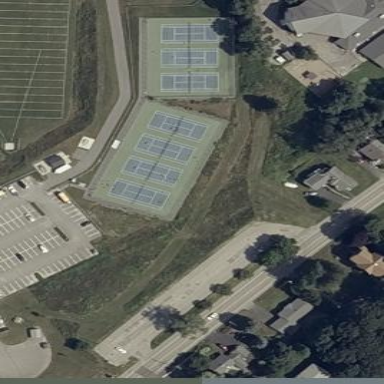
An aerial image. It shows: Tennis court on pitch designated for leisure land.